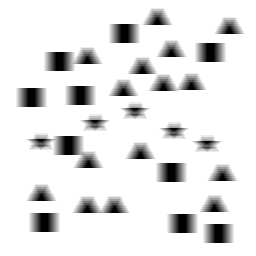
Squares: 10
Triangles: 15
Stars: 5
Total shapes: 30